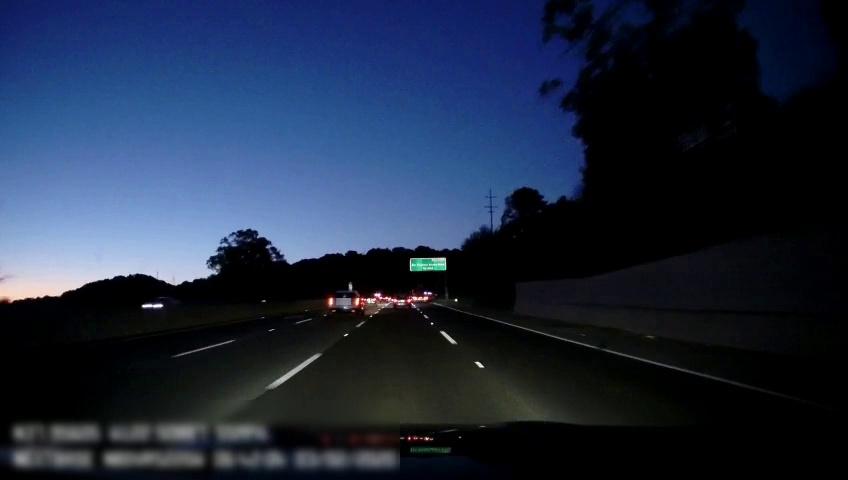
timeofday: Night
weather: Other
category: Drivable Space
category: Vehicles | Car
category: Vehicles | Car
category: Vehicles | SUV
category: Vehicles | Car
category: Vehicles | Truck
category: Lanes | Current Lane
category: Lanes | Current Lane
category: Lanes | Alternate Lane
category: Lanes | Alternate Lane
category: Traffic | Signs